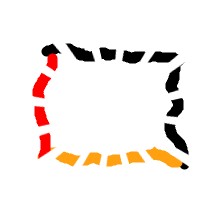
Shape: rectangle